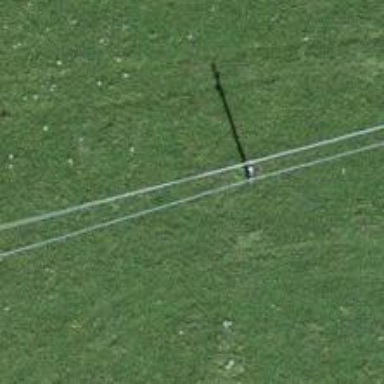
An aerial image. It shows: Power pole.